七年级 · 解析几何
如图, $C$ 为射线 $A B$ 上一点, $A B=30, A C$ 比 $B C$ 的 $\frac{1}{4}$ 多 $5, P, Q$ 两点分别从 $A, B$ 两点同时出发. 分别以 2 单位/秒和1单位/秒的速度在射线 $A B$ 上沿 $A B$ 方向运动, 运动时间为 $t$ 秒, $M$ 为 $B P$的中点, $N$ 为 $Q M$ 的中点, 以下结论:

(1) $B C=2 A C$; (2) $A B=4 N Q$; (3)当 $P B=\frac{1}{2} B Q$ 时, $t=12$, 其中正确结论的个数是 $(\quad)$

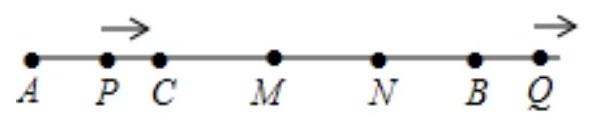
A. 0
B. 1
C. 2
D. 3
答案: C
解析:

【分析】

本题考查两点间的距离, 解题的关键是求出 $P$ 到达 $B$ 点时的时间, 以及点 $P$ 与 $Q$ 重合时的时间, 涉及分类讨论的思想. 根据 $A C$ 比 $B C$ 的 $\frac{1}{4}$ 多 5 可分别求出 $A C$ 与 $B C$ 的长度, 然后分别求出当 $P$ 与 $Q$ 重合时,此时 $t=30 s$, 当 $P$ 到达 $B$ 时, 此时 $t=15 s$, 最后分情况讨论点 $P$ 与 $Q$ 的位置.

【解答】

解：设 $B C=x$ ，

$$
\begin{aligned}
& \therefore A C=\frac{1}{4} x+5 \\
& \because A C+B C=A B
\end{aligned}
$$

$\therefore x+\frac{1}{4} x+5=30$,

解得: $x=20$,

$\therefore B C=20, A C=10$,

$\therefore B C=2 A C$, 故(1)成立,

$\because A P=2 t, B Q=t$,

当 $0 \leq t \leq 15$ 时,

此时点 $P$ 在线段 $A B$ 上,
$\therefore B P=A B-A P=30-2 t$,

$\because M$ 是 $B P$ 的中点

$$
\therefore M B=\frac{1}{2} B P=15-t
$$

$\because Q M=M B+B Q$,

$\therefore Q M=15$,

$\because N$ 为 $Q M$ 的中点,

$\therefore N Q=\frac{1}{2} Q M=\frac{15}{2}$,

$\therefore A B=4 N Q$,

当 $15<t \leq 30$ 时,

此时点 $P$ 在线段 $A B$ 外, 且点 $P$ 在 $Q$ 的左侧,

$\therefore A P=2 t, B Q=t$,

$\therefore B P=A P-A B=2 t-30$,

$\because M$ 是 $B P$ 的中点

$$
\therefore B M=\frac{1}{2} B P=t-15
$$

$\because Q M=B Q-B M=15$,

$\because N$ 为 $Q M$ 的中点,

$\therefore N Q=\frac{1}{2} Q M=\frac{15}{2}$,

$\therefore A B=4 N Q$,

当 $t>30$ 时,

此时点 $P$ 在 $Q$ 的右侧,

$\therefore A P=2 t, B Q=t$,

$\therefore B P=A P-A B=2 t-30$,

$\because M$ 是 $B P$ 的中点

$\therefore B M=\frac{1}{2} B P=t-15$